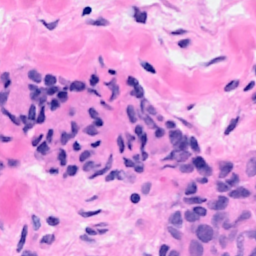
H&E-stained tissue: Breast